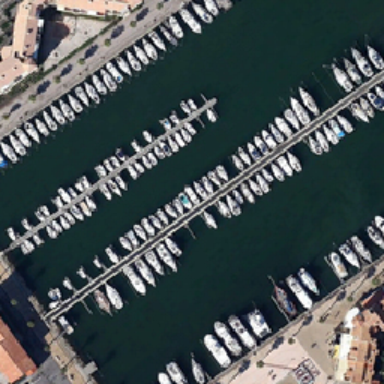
A yellow roof is lined up beside the pier .